Question: I receive some json data from a web API. This json data consists of a series of datetimes.
I want to be able to select a particular datetime from a dropdown list. There is no problem populating the list, but the formatting is incorrect, and I don't know how to make it right.
The selected datetime is going to be used afterwards.
I'm using Angular and don't mind using some other 3rdparty tool like moment.js
Currently it looks like this:

EDIT: I'm populating the dropdown in the following way:
'''
<select class="inputIndkald" id="tidspunktDropdown" ng-model="indkald.tidspunkt" ng-options="tidspunkt.dateTime for tidspunkt in indkaldTidspunkt"><option value="">Vaelg...</option></select>
'''
I hope you guys can help me out.
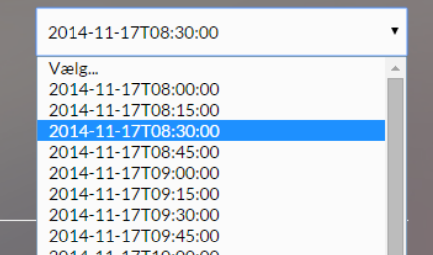
Answer: [..old answer not relevant ...]
UPDATE:
I have never done this myself but have you tried something like:
'''
<select
class="inputIndkald"
id="tidspunktDropdown"
ng-model="indkald.tidspunkt"
ng-options="tidspunkt.dateTime as tidspunkt|date:'HH:mm:ss dd.MM.yyyy' for tidspunkt in indkaldTidspunkt ">
<option value="">Vaelg...</option>
</select>
'''